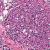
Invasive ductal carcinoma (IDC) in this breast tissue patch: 0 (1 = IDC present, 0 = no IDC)